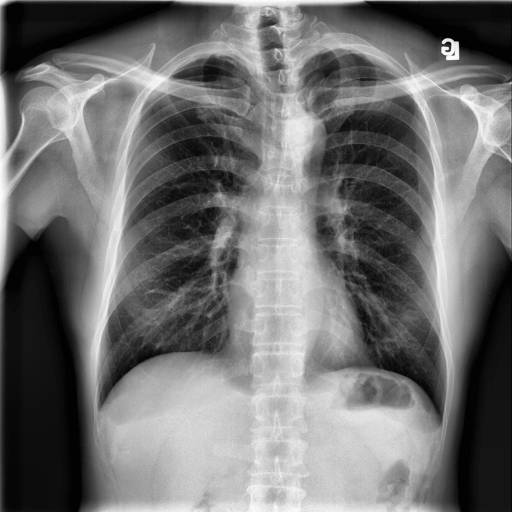
Finding: NORMAL